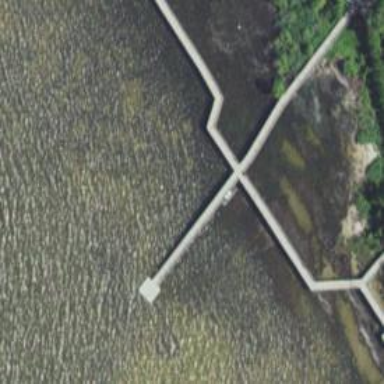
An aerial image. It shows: Footway leading to slipway on leisure land.